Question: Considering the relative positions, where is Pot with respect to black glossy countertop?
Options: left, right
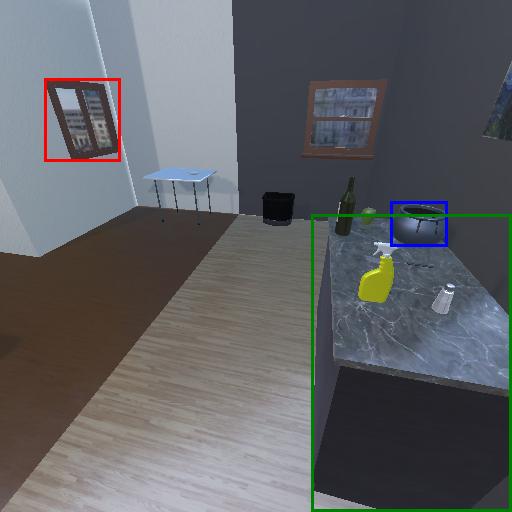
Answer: left